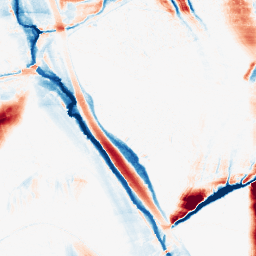
Category: morphological
Decomposition family: morphological_ellipse
Decomposition parameters: operation: average
width: 10
height: 50
Upsampling method: bicubic_3x
Upsampling parameters: scale: 3
Upsampling scale: 3